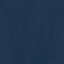
Land use / land cover class: SeaLake